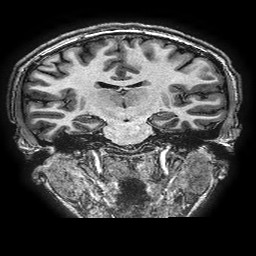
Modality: T1w
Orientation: sagittal
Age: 16
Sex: female
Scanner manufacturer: ge
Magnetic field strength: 3 T
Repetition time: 0.00766 s
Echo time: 0.003476 s